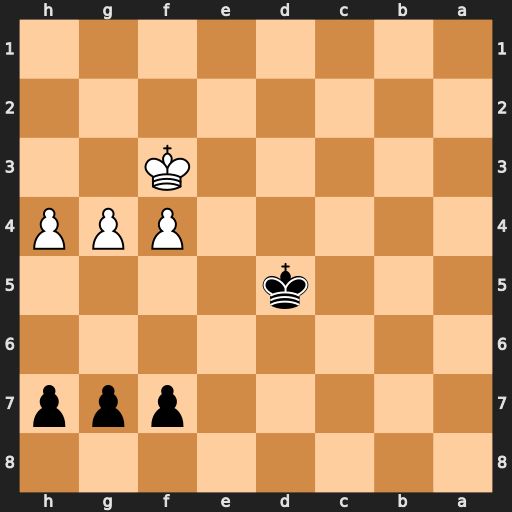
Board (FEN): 8/5ppp/8/3k4/5PPP/5K2/8/8
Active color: b
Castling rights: -
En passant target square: -
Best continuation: h5 f5 Ke5 Kg3 Ke4 f6 g6